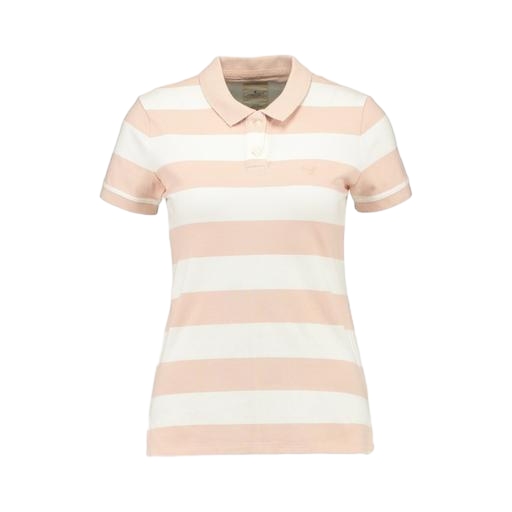
pink and white polo, striped polo t-shirt, striped polo shirt, white background